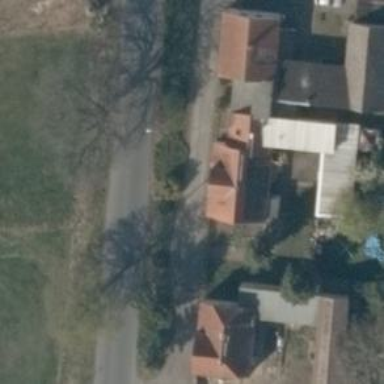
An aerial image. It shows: Driveway.